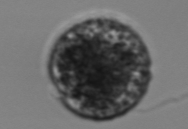
Label: Vicicitus_globosus